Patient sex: M
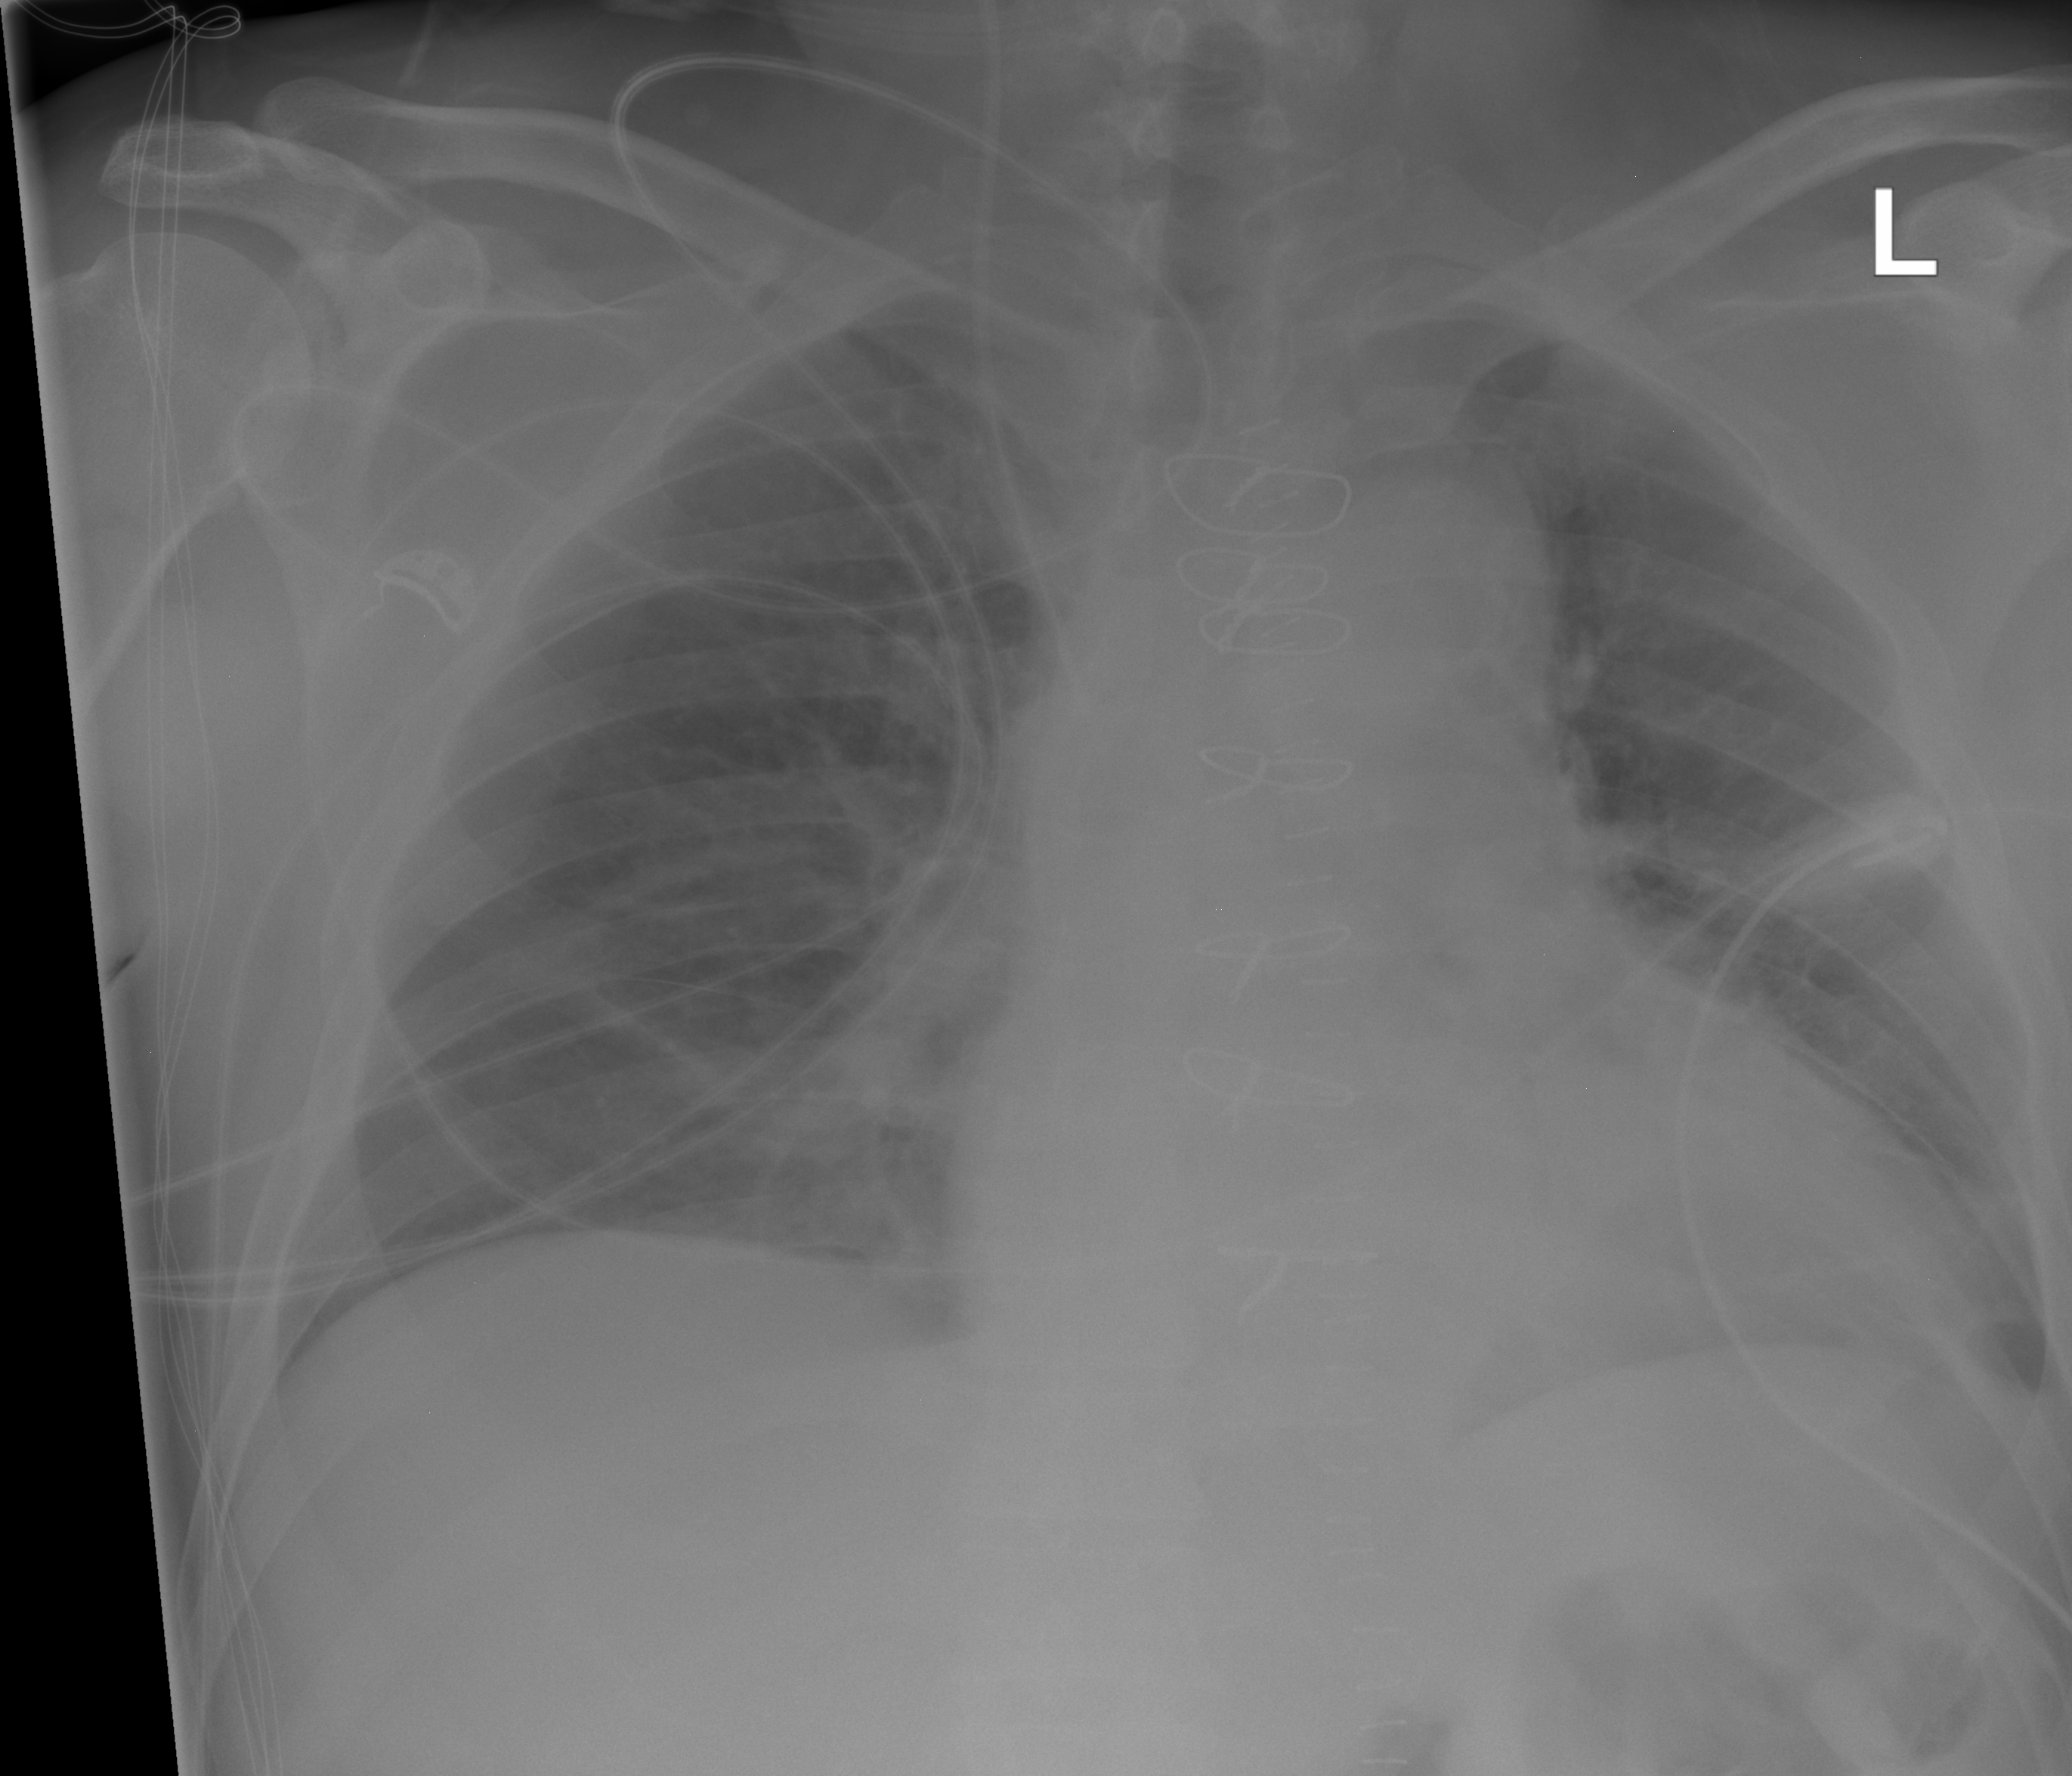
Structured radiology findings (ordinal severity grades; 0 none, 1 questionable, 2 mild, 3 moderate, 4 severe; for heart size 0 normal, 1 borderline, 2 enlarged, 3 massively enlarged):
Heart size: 2
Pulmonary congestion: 0
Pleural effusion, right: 0
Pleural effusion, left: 0
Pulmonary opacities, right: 0
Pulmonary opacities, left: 0
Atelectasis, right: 0
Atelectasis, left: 1